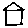
Label: house